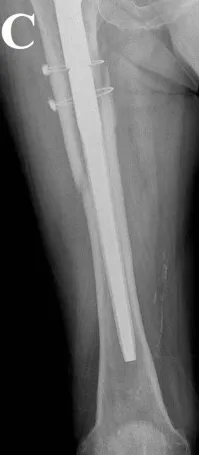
Vancouver B3, Case two. And A modification was made to the femoral component by utilizing a longer revision stem in order to improve stability and promote the growth of bone tissue. In order to enhance the stability of the fracture in its anatomical alignment, two cerclages were employed. The utilization of a combined strategy involving the modification of the femoral component and the implementation of cerclages is intended to effectively tackle both the immediate mechanical instability and the enduring biological prerequisites for fracture healing.
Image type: radiology (x_ray)